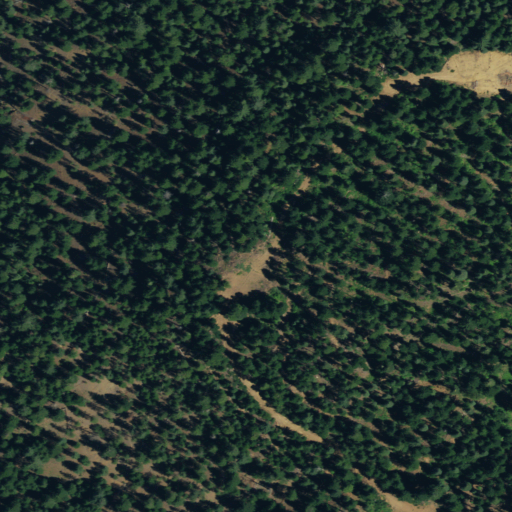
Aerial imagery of cape in California named Cone Point containing only evergreen forest